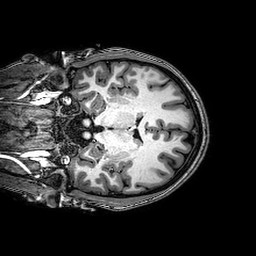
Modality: T1w
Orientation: coronal
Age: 23
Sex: female
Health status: healthy
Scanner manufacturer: philips
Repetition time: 0.008152 s
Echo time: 0.00375 s